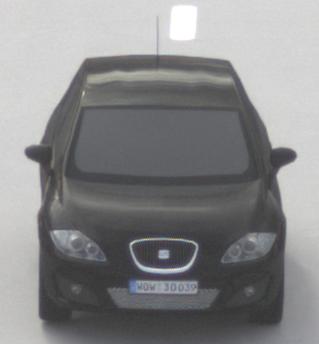
Make: SEAT
Model: Leon 1.4
Detailed model: Leon (1P)
Model produced from: 2009/04
Model produced until: 2010/08
Doors: 5
Color: black
Road condition: dry road
Daytime: morning or afternoon
Contrast: low contrast